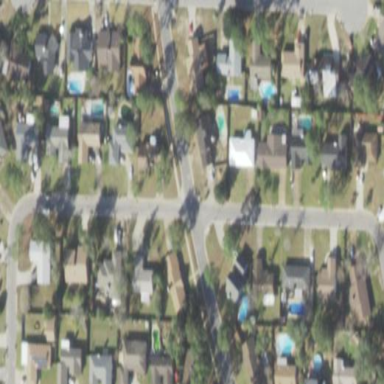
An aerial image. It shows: Residential area consisting of single-family homes.